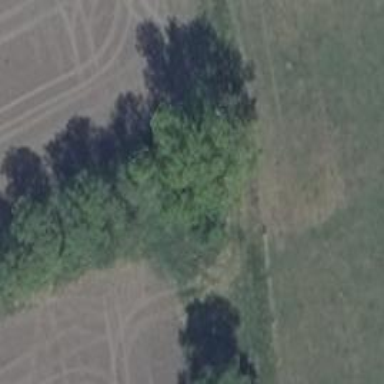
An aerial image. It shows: Hunting stand.